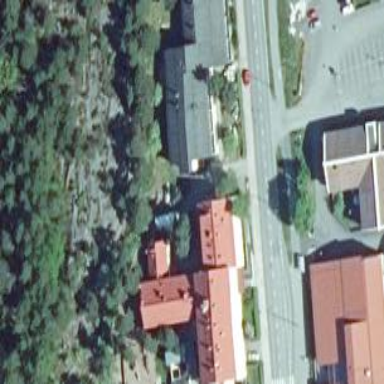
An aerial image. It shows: Shelter building serving as social facility.